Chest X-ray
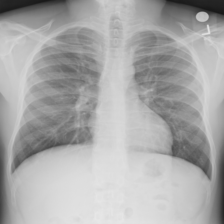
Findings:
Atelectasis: negative
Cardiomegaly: negative
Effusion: negative
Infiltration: negative
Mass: negative
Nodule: negative
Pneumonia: negative
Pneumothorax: negative
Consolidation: negative
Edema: negative
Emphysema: negative
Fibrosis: negative
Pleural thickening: negative
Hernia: negative